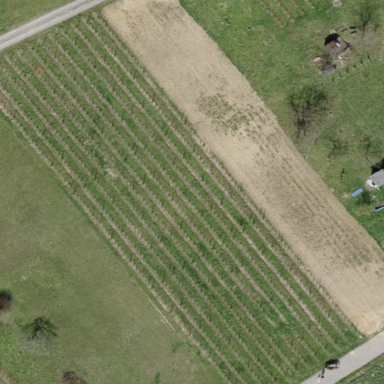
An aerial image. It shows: Vineyard growing grapes.